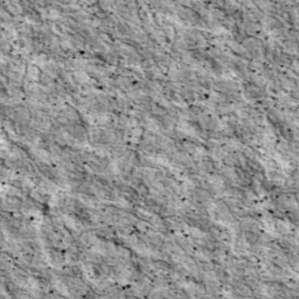
Label: non_frost